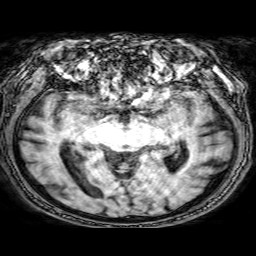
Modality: T1w
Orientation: coronal
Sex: male
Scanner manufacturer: philips
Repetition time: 0.008128 s
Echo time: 0.00372 s